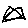
Label: star